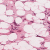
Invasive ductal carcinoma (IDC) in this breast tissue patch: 1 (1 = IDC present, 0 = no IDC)